Question: I'm solving the question.
It seems that my code makes a rotation, but leaves an X over the image.
So I'm guessing it's rotating the edges incorrectly.
I'm attaching two images as sample input and output.

What's wrong with my code:
'''
public static void rotateRight(float[][] img){
for (int i=0; i<N/2; i++){
for (int j=i; j<N-i; j++){
int J_COMP = N-j-1; //complement of J
int LEFT = i;
int RIGHT = N-i-1;
int TOP = i;
int BOTTOM = N-i-1;
float temp = img[J_COMP][LEFT];
img[J_COMP][LEFT] = img[BOTTOM][J_COMP];
img[BOTTOM][J_COMP] = img[j][RIGHT];
img[j][RIGHT] = img[TOP][j];
img[TOP][j] = temp;
}
}
}
'''
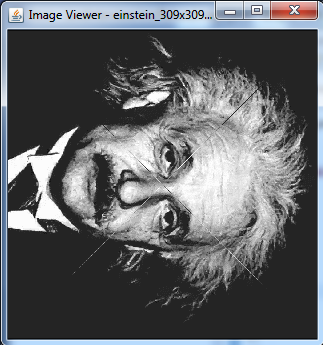
Answer: You are rotating main diagonals twice.
Fix inner loop (see "fix" comment)
'''
package tests.StackOverflow;
public class Question_20773692 {
private static int N;
public static void main(String[] args) {
float[][] img;
int count;
N=3;
count = 0;
img = new float[N][N];
for(int i=0; i<N; ++i) {
for(int j=0; j<N; ++j) {
img[i][j] = count++;
}
}
printImg(img);
rotateRight(img);
printImg(img);
}
public static void printImg(float[][] img) {
for(int j=0; j<N; ++j) {
System.out.print("-");
}
System.out.println();
for(int i=0; i<N; ++i) {
for(int j=0; j<N; ++j) {
System.out.print((int)(img[i][j]));
}
System.out.println();
}
for(int j=0; j<N; ++j) {
System.out.print("-");
}
System.out.println(); }
public static void rotateRight(float[][] img){
for (int i=0; i<N/2; i++){
for (int j=i; j<N-i; j++){
//for (int j=i+1; j<N-i; j++){ //fix
int J_COMP = N-j-1; //complement of J
int LEFT = i;
int RIGHT = N-i-1;
int TOP = i;
int BOTTOM = N-i-1;
float temp = img[J_COMP][LEFT];
img[J_COMP][LEFT] = img[BOTTOM][J_COMP];
img[BOTTOM][J_COMP] = img[j][RIGHT];
img[j][RIGHT] = img[TOP][j];
img[TOP][j] = temp;
}
}
}
}
'''